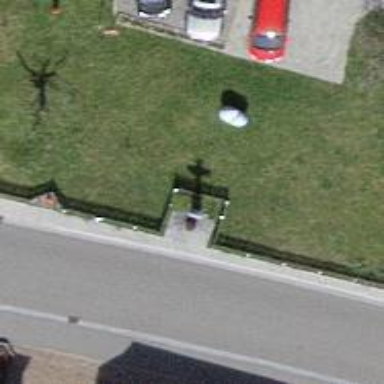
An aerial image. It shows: Historic wayside cross.